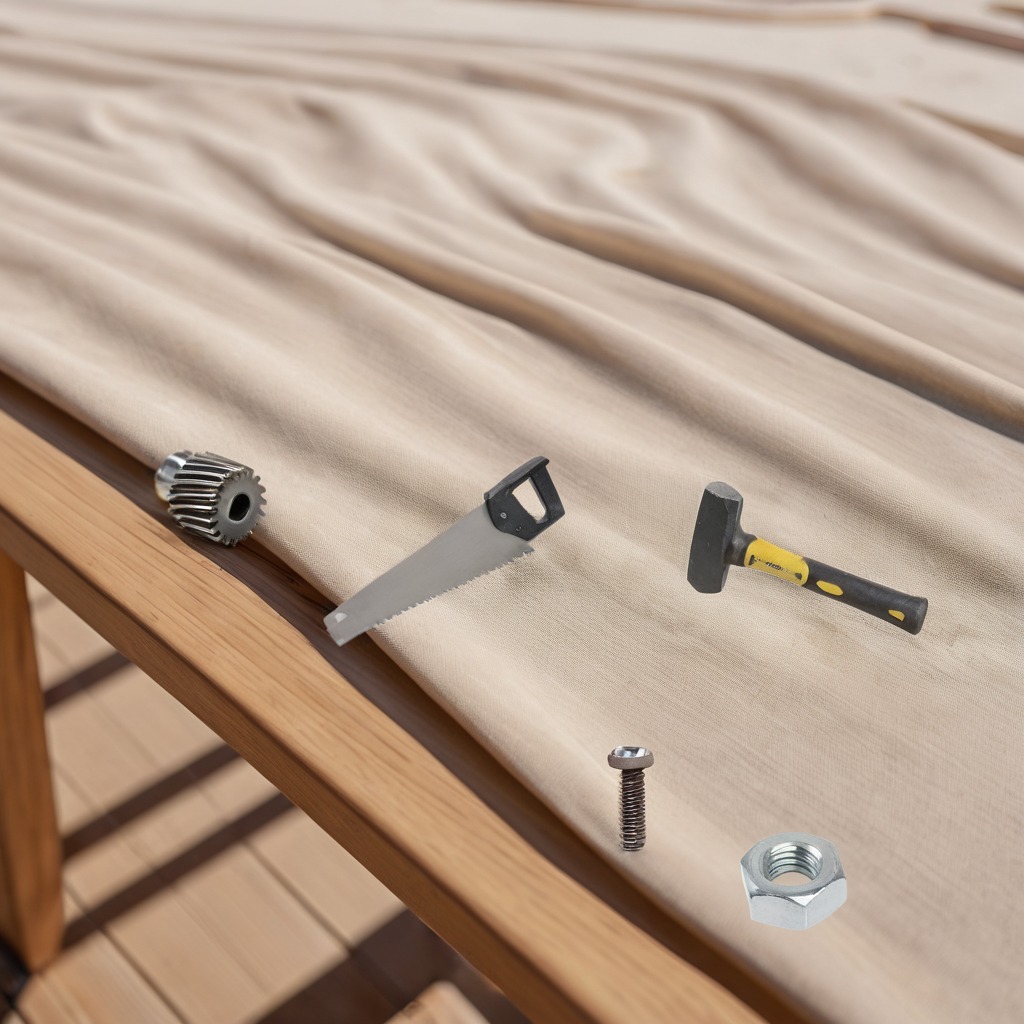
A gear with teeth, a machine screw, a hammer, a saw, and a metal nut are lying on the wooden table in the outdoor workshop.